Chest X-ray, PA view. Patient: 41 years old, sex F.
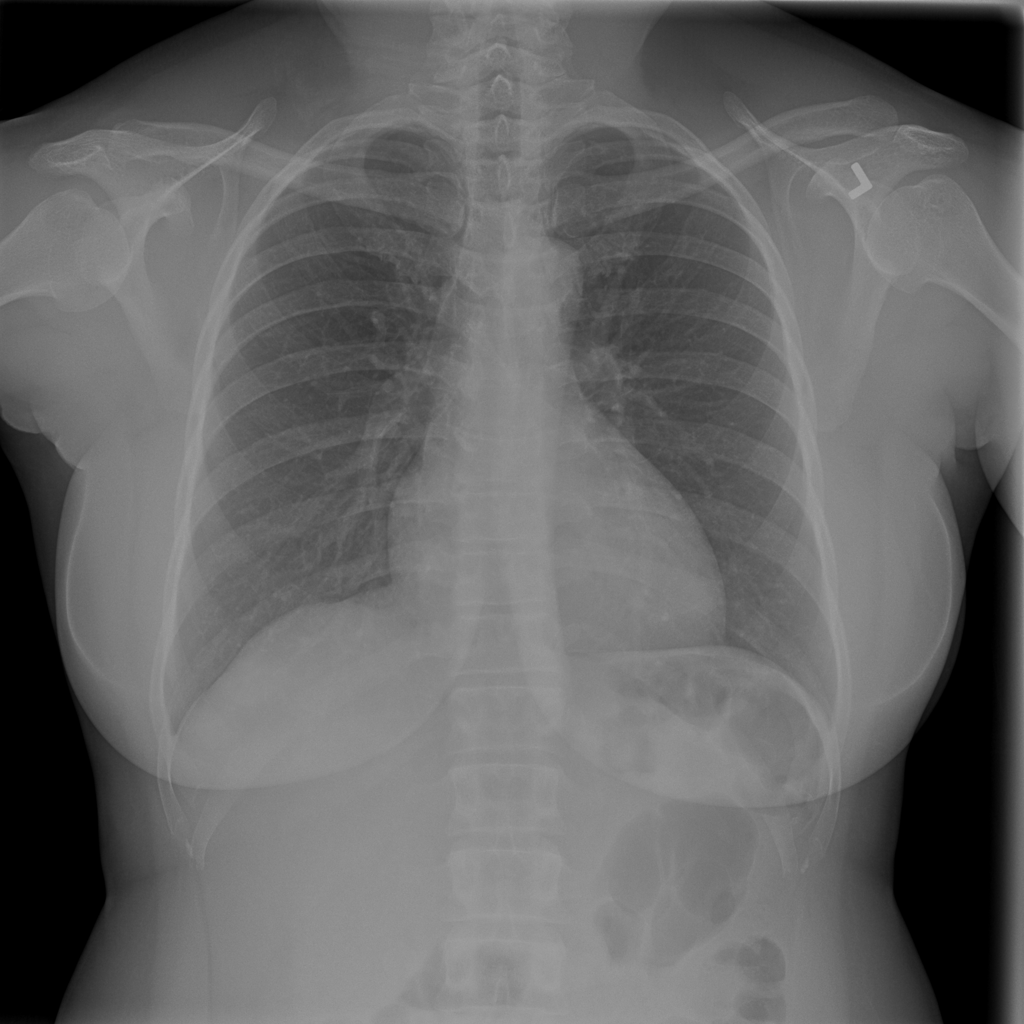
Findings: No Finding